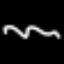
Label: squiggle